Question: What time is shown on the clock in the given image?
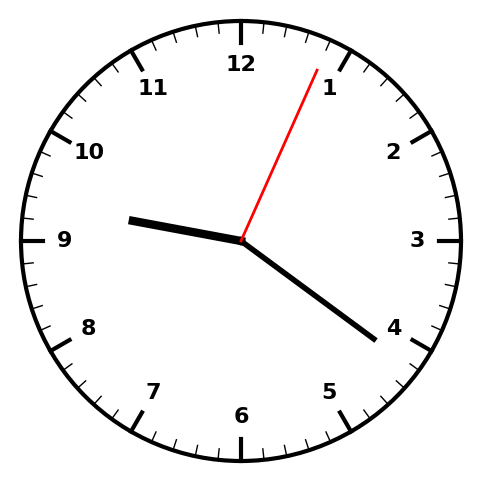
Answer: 09:21:04